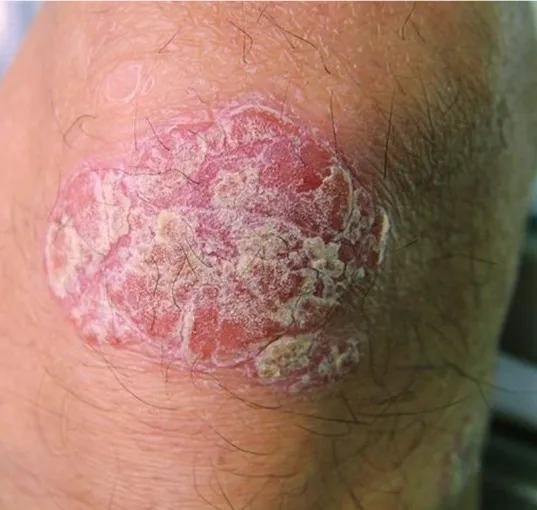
Psoriatic lesion on the knee.
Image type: medical_photograph (skin_photograph)